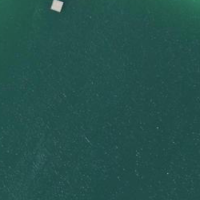
EUNIS habitat code: 14
Species observed at this site:
Milvus milvus